Field crop: maize
Growth stage: 2
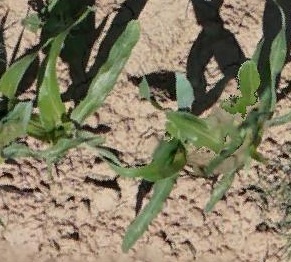
Species: maize